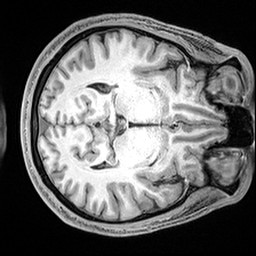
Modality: T1w
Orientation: axial
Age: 25
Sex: male
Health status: healthy
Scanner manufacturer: siemens
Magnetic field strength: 3 T
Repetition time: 2.4 s
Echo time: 0.00217 s